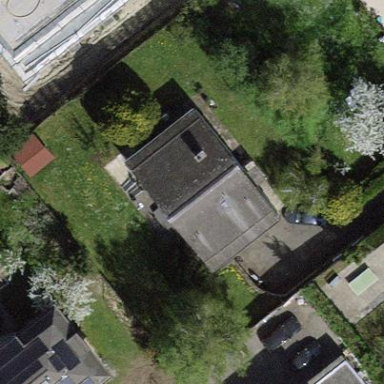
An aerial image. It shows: Garden enclosed by fence.